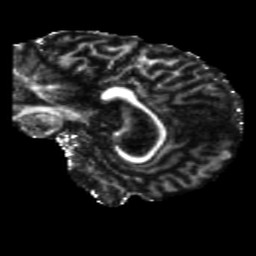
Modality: FA
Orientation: sagittal
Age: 61
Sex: male
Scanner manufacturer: siemens
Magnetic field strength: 3 T
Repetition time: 5.25 s
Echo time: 0.08 s